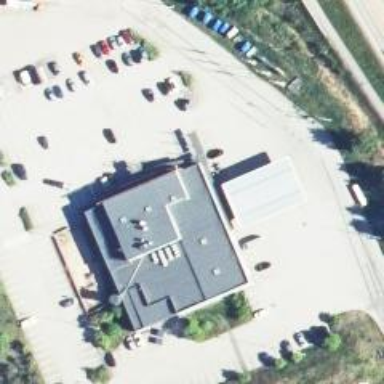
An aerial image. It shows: Convenience shop.